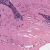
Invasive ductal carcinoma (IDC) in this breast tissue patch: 0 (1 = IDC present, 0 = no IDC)